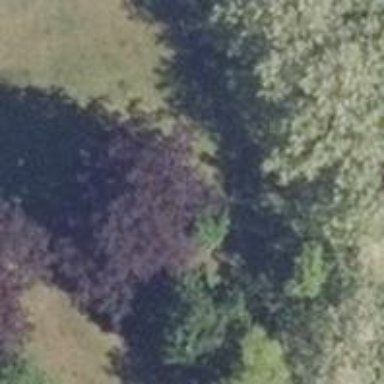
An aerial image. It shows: Row of broadleaved trees.